Aerial crown-view tile of a tropical tree (Barro Colorado Island, Panama), acquired 20250217:
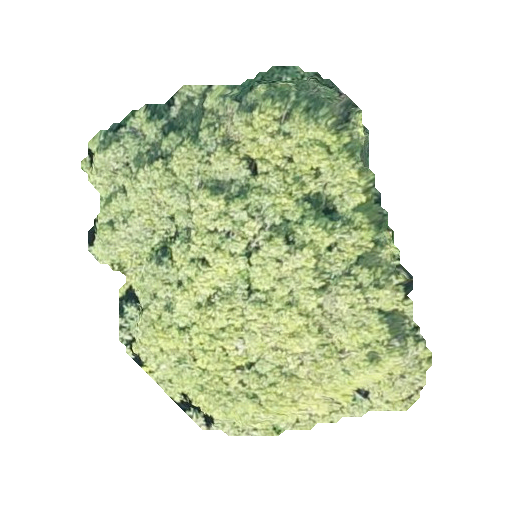
Species: Handroanthus guayacan
GBIF accepted scientific name: Handroanthus guayacan
Crown area: 136.671 m²